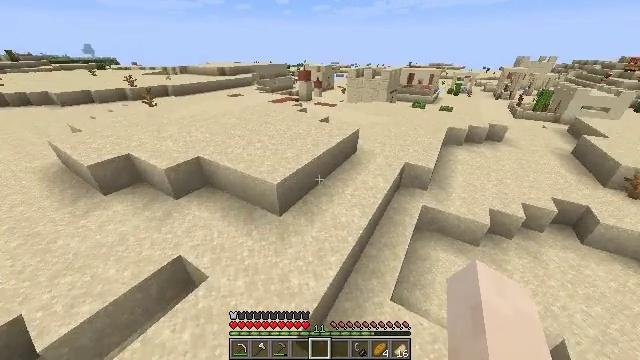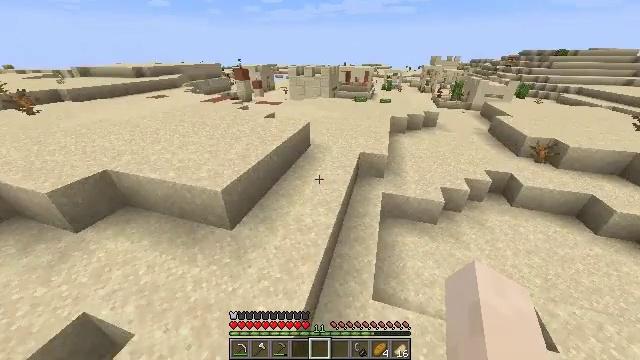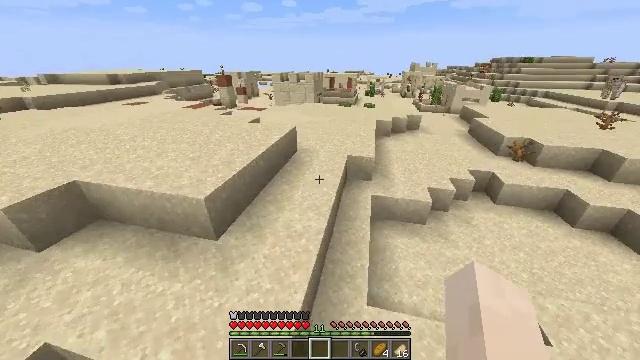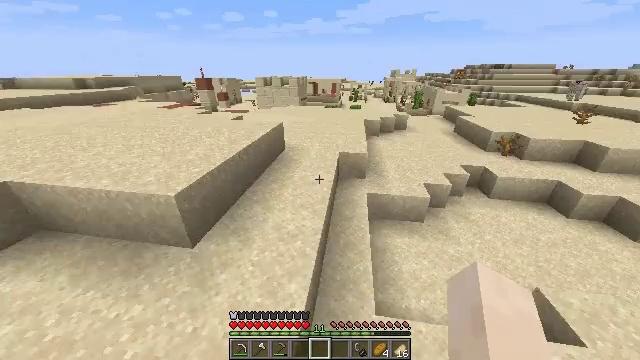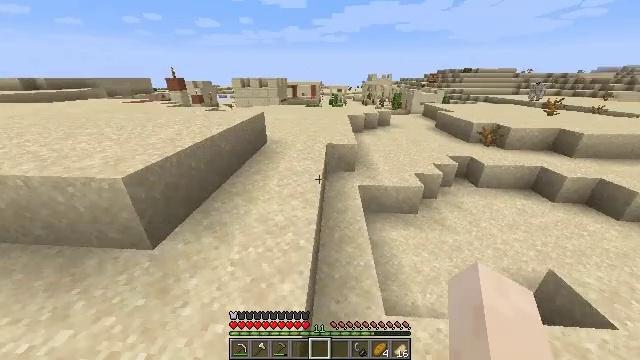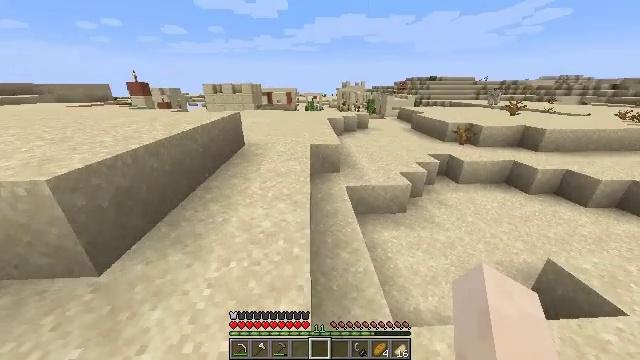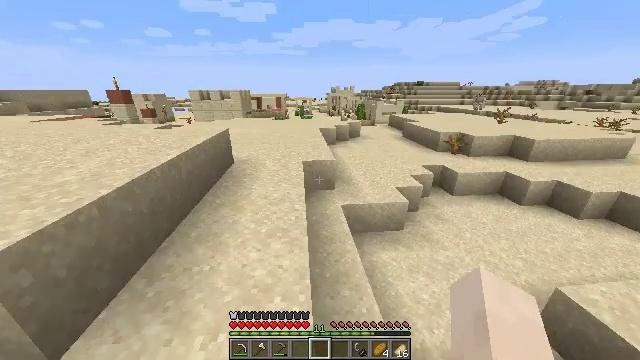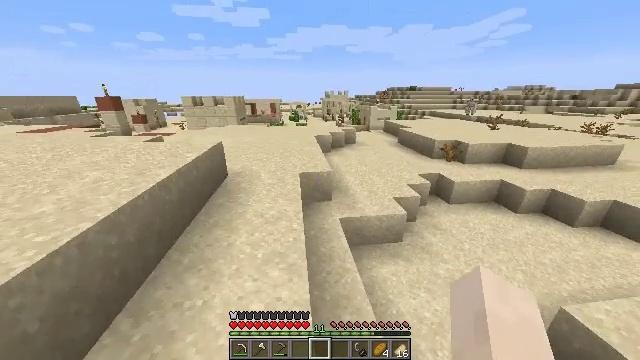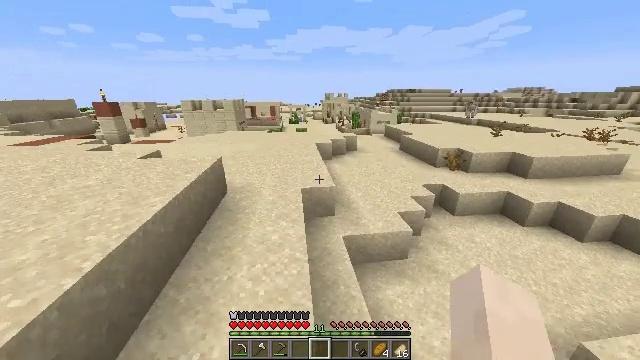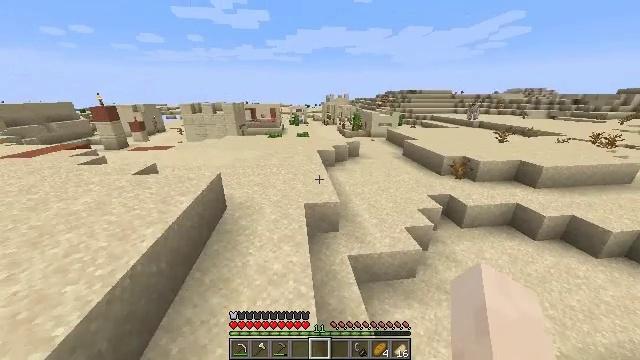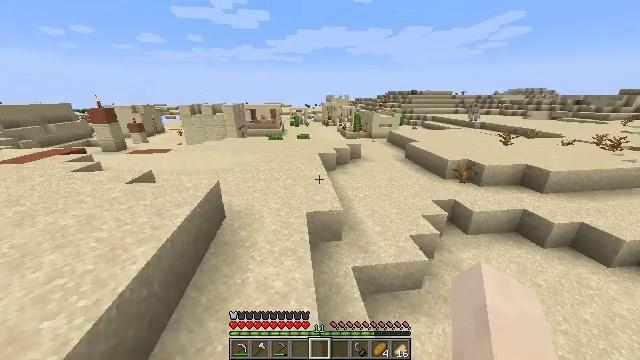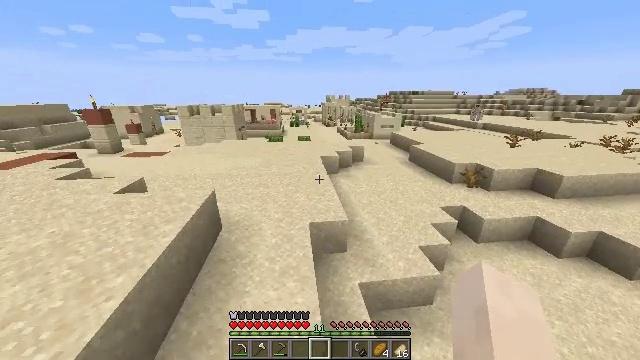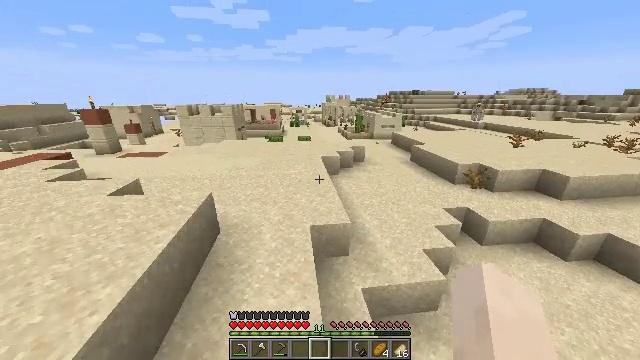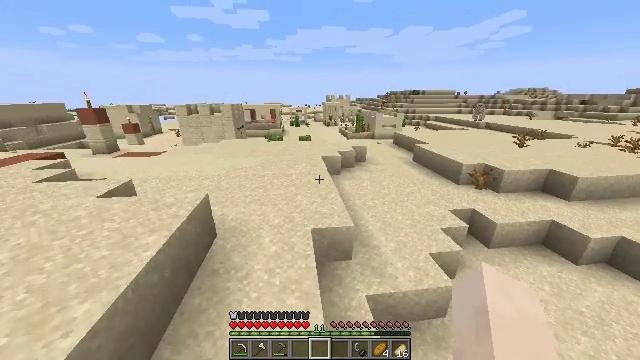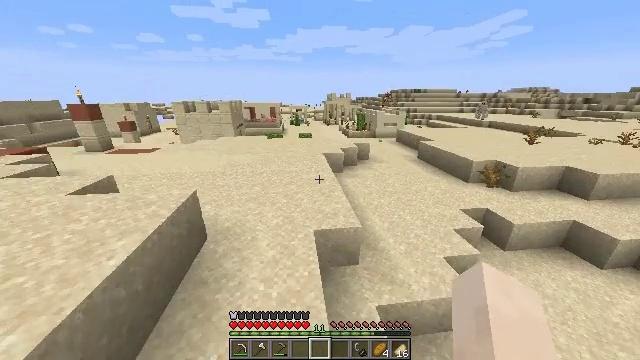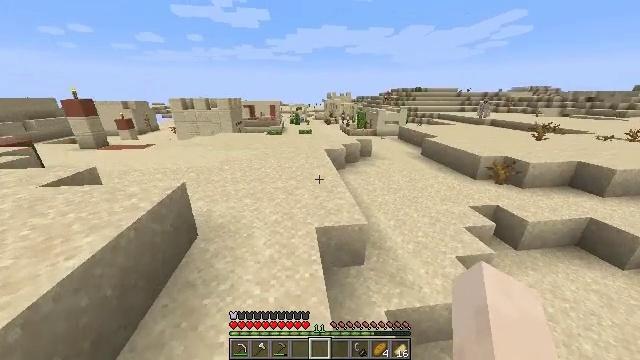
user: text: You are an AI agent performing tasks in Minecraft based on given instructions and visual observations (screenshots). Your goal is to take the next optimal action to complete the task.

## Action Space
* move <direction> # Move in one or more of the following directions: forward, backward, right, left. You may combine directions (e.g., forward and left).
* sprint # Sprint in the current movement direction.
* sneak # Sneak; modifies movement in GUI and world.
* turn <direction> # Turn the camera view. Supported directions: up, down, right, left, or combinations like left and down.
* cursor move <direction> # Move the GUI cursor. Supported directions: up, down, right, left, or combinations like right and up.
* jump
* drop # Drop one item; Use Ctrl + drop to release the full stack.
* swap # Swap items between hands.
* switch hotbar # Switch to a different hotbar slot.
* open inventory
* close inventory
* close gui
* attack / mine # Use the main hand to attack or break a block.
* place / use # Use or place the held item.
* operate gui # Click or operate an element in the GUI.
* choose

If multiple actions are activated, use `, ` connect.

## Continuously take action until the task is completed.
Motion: motion action
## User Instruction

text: Get an apple from the crafting menu.
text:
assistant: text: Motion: move forward, sprint, turn right, jump
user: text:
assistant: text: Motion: move forward, sprint, turn right and up, jump
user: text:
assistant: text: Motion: move forward, sprint, turn right and up, jump
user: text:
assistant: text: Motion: move forward, sprint, turn right and up, jump
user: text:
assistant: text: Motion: move forward, sprint, turn right and up, jump
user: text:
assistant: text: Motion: move forward, sprint, turn right, jump
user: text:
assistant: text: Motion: move forward, sprint, turn right, jump
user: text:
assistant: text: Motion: move forward, sprint, jump
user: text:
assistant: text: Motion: move forward, sprint, jump
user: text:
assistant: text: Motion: move forward, sprint, jump
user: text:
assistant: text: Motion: move forward, sprint, jump
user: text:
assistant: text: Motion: move forward, sprint, jump
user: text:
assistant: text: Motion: move forward, sprint, jump
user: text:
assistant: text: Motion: move forward, sprint, jump
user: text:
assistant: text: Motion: move forward, sprint, jump
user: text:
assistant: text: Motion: move forward, sprint, jump
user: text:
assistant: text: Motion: move forward, sprint, jump
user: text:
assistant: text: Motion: move forward, sprint, jump
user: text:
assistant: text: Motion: move forward, sprint, jump
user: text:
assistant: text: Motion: move forward, sprint, jump
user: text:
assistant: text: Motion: move forward, sprint, jump
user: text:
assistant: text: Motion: move forward, sprint, jump
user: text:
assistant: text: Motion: move forward, sprint, turn right, jump
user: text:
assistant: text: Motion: move forward, sprint, turn right, jump
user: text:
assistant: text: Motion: move forward, sprint, turn up, jump
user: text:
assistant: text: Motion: move forward, sprint, jump
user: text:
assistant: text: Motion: move forward, sprint, jump
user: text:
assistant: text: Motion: move forward, sprint, jump
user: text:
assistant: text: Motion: move forward, sprint, jump
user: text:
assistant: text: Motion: move forward, sprint, jump